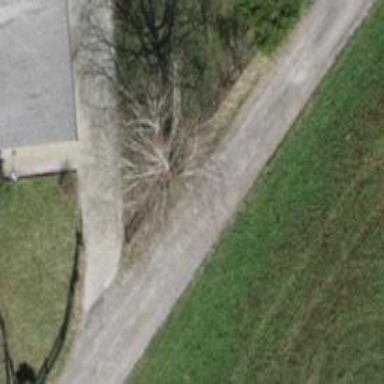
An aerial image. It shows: Beautiful tree in nature.